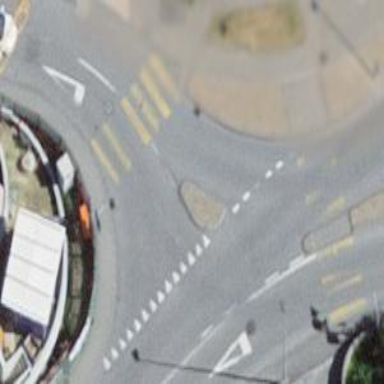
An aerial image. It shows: Zebra crossing on the road.